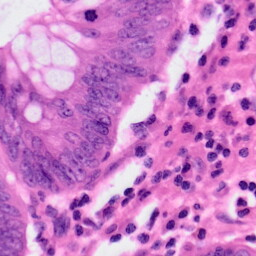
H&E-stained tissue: Colon